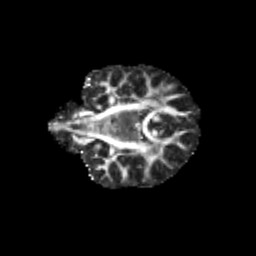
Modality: FA
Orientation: coronal
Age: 12
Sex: male
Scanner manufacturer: siemens
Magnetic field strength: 3 T
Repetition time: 3.8 s
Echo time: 0.07 s